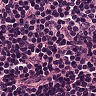
Metastatic tissue present: no